Question: I need to do this data grid with sorting, AJAX, paging and loading variety data.

What is better customize exists grid(jqGrid, flexcGrid etc) or write my own?
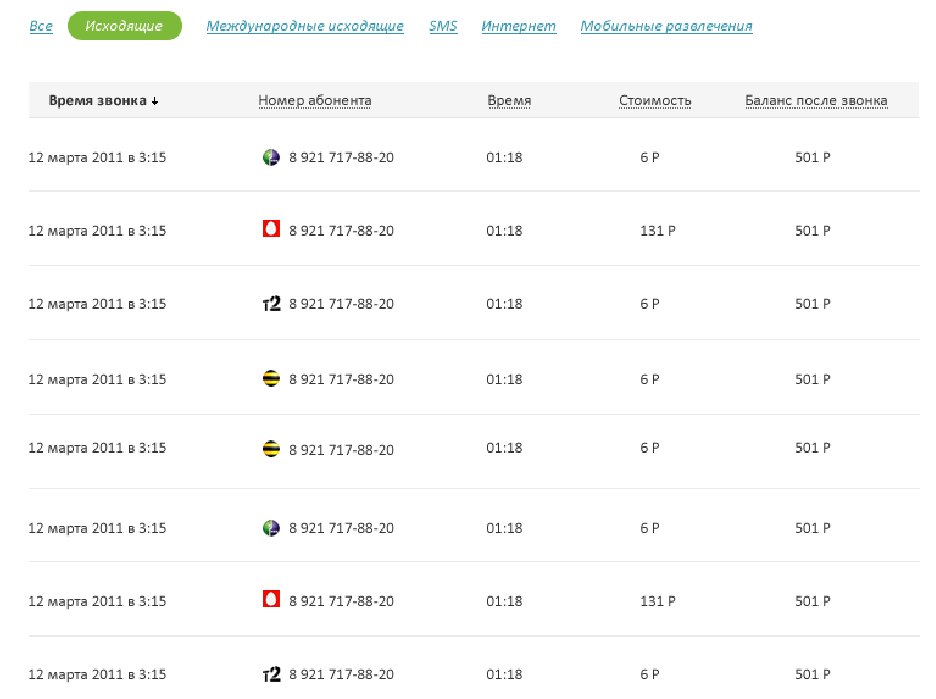
Answer: Start with your own ajax datagrid. I've wrote such an application with xajax and a nested xml datastructure. It's quite simple and you are more independent from the business side of your application (moneytize and personal contact). I can show you some examples.